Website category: university
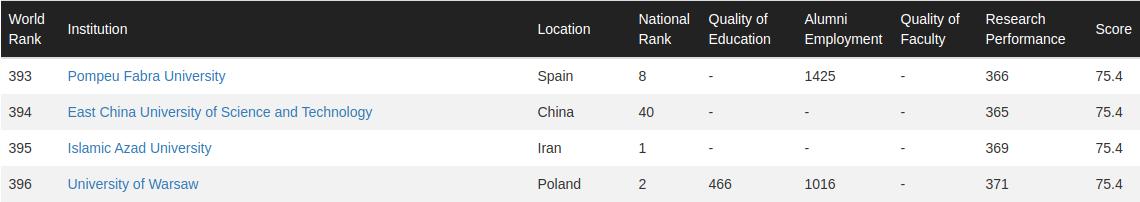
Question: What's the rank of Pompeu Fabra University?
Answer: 393

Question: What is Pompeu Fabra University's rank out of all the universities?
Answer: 393

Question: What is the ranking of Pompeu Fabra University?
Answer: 393

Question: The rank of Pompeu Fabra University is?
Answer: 393

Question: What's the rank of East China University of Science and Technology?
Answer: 394

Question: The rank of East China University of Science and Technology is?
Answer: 394

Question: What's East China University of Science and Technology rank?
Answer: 394

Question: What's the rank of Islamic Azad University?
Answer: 395

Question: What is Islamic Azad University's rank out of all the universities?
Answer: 395

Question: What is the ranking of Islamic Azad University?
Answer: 395

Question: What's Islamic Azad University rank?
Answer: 395

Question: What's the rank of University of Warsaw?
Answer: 396

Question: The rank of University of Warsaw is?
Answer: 396

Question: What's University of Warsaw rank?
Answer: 396

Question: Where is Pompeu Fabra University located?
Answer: Spain

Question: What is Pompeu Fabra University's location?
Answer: Spain

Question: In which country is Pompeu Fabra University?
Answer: Spain

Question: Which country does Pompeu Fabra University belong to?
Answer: Spain

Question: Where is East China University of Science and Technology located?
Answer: China

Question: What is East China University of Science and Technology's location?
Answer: China

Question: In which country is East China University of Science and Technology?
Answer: China

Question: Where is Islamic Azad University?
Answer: Iran

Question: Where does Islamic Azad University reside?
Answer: Iran

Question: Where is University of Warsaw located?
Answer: Poland

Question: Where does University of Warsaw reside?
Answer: Poland

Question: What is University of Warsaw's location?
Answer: Poland

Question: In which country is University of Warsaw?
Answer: Poland

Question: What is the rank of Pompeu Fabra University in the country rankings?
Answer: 8

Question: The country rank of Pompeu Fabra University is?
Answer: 8

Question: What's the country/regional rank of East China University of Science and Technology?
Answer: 40

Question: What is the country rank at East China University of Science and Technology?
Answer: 40

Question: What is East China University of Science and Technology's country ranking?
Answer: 40

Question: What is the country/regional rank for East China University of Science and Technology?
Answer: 40

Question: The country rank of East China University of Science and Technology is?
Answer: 40

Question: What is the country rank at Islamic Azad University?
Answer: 1

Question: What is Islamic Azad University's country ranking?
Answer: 1

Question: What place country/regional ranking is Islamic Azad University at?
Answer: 1

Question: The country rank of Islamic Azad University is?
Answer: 1

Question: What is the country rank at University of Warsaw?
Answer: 2

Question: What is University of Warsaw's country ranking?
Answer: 2

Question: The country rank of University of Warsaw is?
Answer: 2

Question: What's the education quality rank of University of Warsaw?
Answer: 466

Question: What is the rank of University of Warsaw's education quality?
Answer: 466

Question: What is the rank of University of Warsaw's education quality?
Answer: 466

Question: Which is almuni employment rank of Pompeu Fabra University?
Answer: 1425

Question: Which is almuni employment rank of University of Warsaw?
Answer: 1016

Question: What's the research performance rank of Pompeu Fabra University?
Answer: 366

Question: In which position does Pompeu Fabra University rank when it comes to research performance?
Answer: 366

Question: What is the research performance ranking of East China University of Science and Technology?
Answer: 365

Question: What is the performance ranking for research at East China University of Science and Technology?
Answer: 365

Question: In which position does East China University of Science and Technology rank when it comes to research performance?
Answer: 365

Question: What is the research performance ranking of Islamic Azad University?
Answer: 369

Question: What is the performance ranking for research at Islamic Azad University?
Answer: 369

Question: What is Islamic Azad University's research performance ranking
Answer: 369

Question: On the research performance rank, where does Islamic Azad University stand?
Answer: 369

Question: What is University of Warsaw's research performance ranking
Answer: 371

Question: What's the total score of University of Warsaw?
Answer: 75.4

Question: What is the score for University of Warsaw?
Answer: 75.4

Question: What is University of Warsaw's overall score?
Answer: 75.4

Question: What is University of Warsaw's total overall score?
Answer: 75.4

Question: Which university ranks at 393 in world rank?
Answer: Pompeu Fabra University

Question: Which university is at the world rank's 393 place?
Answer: Pompeu Fabra University

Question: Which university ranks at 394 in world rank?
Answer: East China University of Science and Technology

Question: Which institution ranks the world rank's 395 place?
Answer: Islamic Azad University